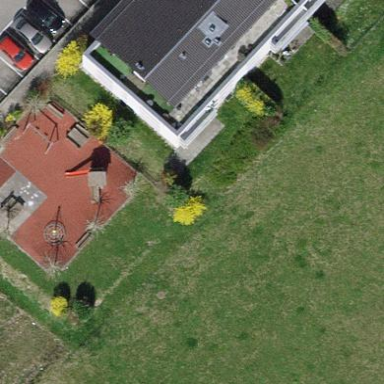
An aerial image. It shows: Playground area for leisure activities on the land.